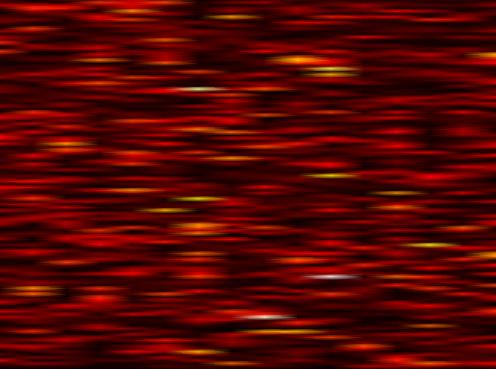
Label: OFDM